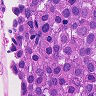
Metastatic tissue present: yes